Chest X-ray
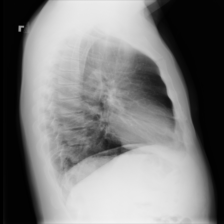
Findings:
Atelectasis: negative
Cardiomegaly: negative
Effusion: negative
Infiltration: negative
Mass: negative
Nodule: negative
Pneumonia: negative
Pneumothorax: negative
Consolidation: negative
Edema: negative
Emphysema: negative
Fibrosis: negative
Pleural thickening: negative
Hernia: negative